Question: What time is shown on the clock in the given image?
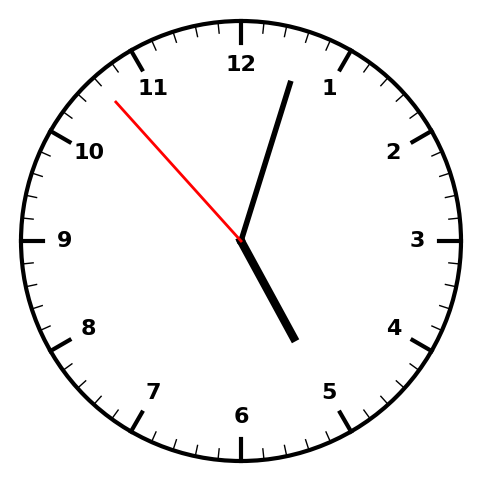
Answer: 05:02:53